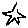
Label: star